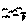
Label: bird